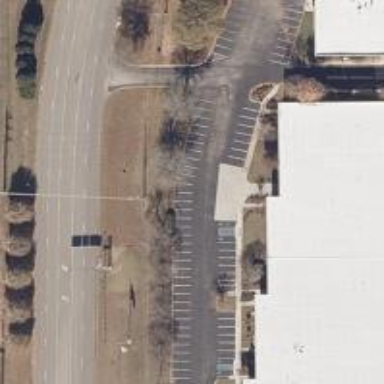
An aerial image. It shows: Parking space.